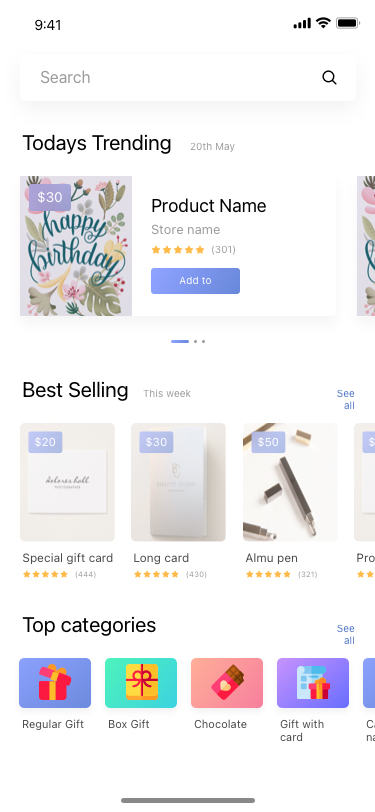
Text in this UI design:
Search
Todays Trending
20th May
Best Selling
This week
See all
Top categories
See all